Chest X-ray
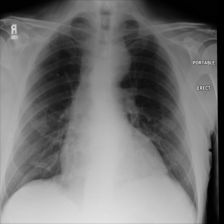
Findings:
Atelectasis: negative
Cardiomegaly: negative
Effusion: negative
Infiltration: positive
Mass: negative
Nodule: negative
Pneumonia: negative
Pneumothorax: negative
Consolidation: negative
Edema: negative
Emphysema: negative
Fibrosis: negative
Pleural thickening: negative
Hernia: negative